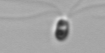
Label: flagellate